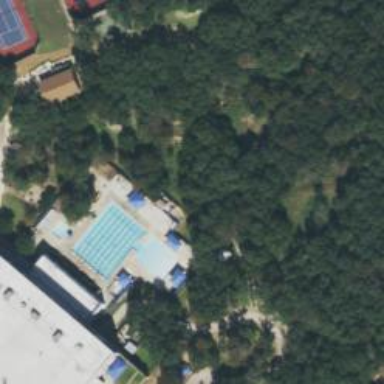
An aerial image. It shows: Sports centre dedicated to swimming activities.